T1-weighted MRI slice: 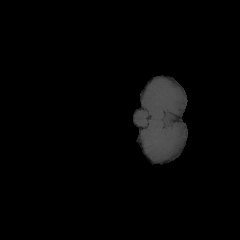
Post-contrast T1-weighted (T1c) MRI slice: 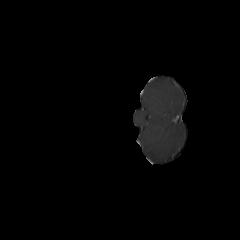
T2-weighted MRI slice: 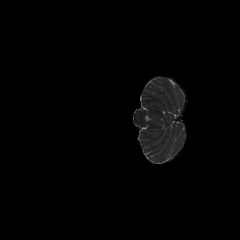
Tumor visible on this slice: no